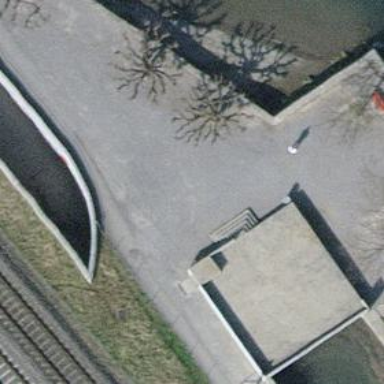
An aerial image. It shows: Set of concrete steps.